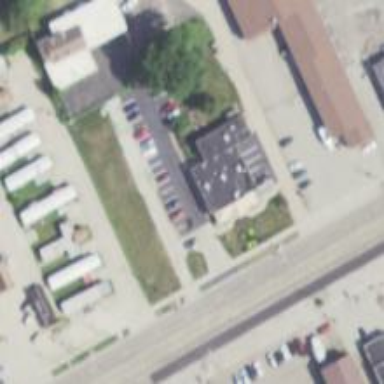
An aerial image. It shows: Veterinary facility.